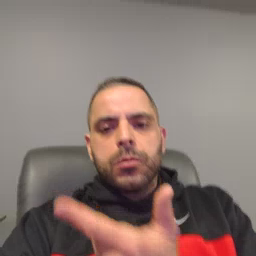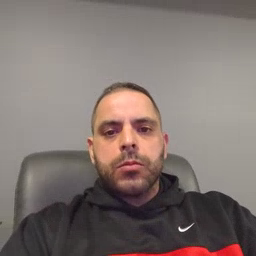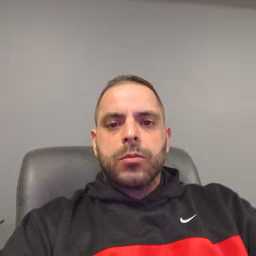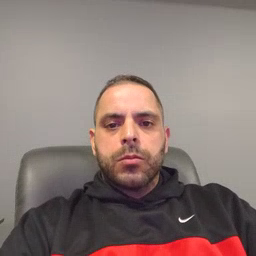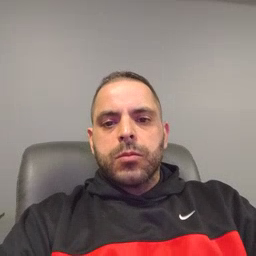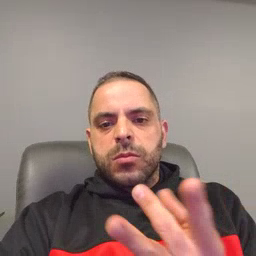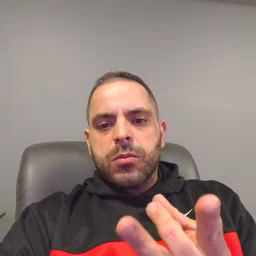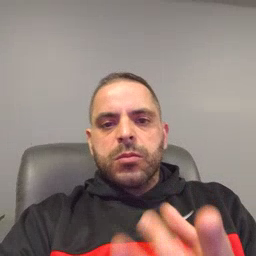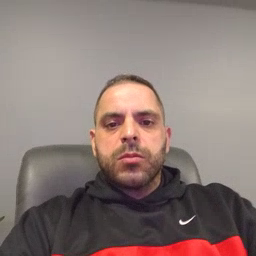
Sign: sticky